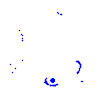
Particle: kaon